Aerial crown-view tile of a tropical tree (Barro Colorado Island, Panama), acquired 20250915:
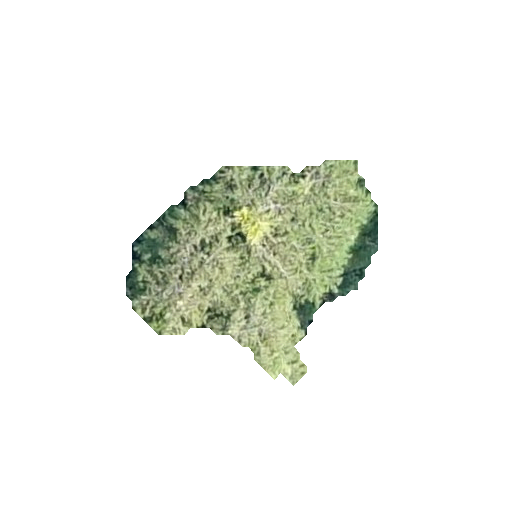
Species: Quararibea stenophylla
GBIF accepted scientific name: Quararibea stenophylla
Crown area: 51.705 m²